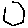
Label: hexagon